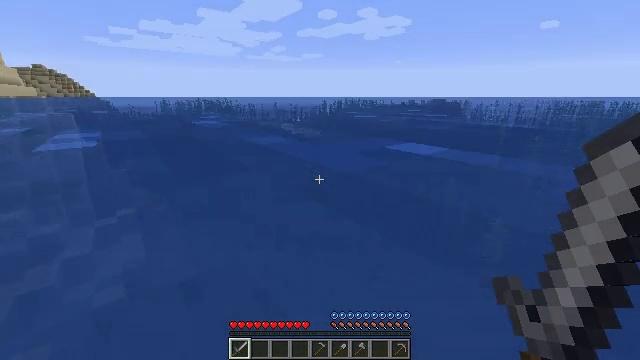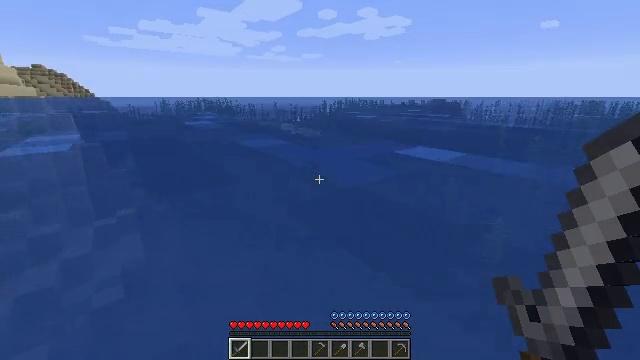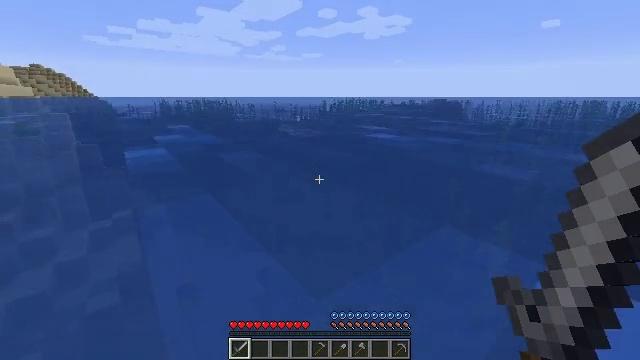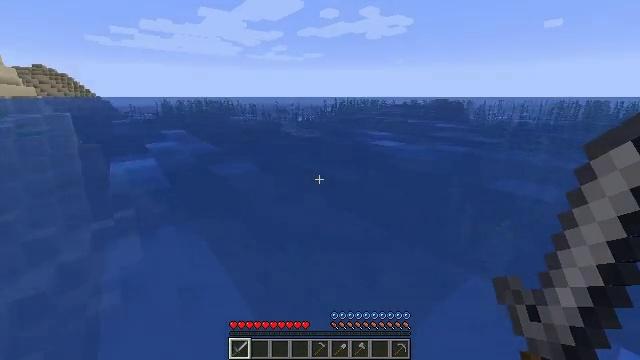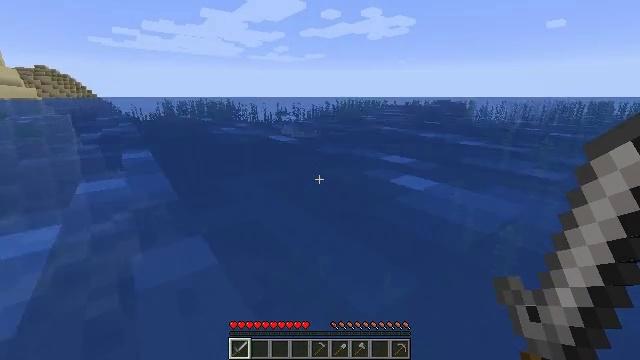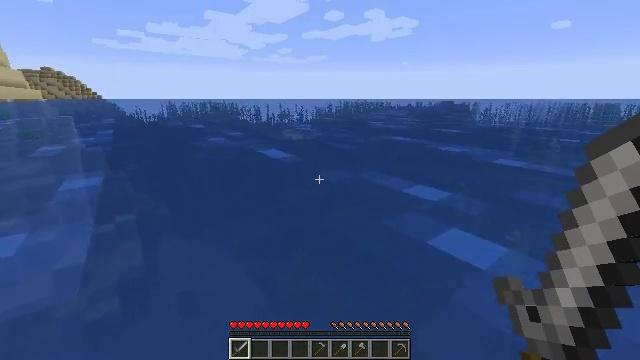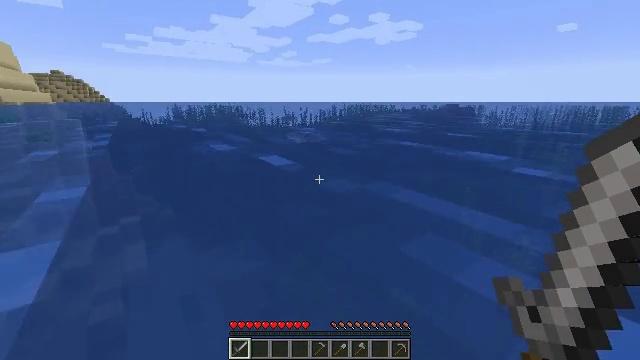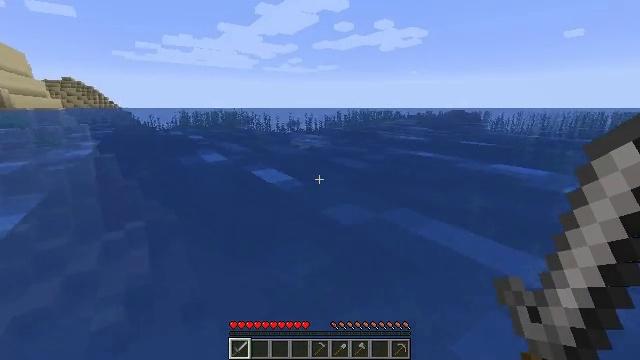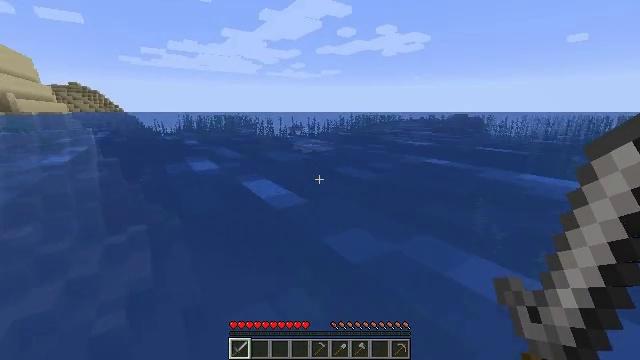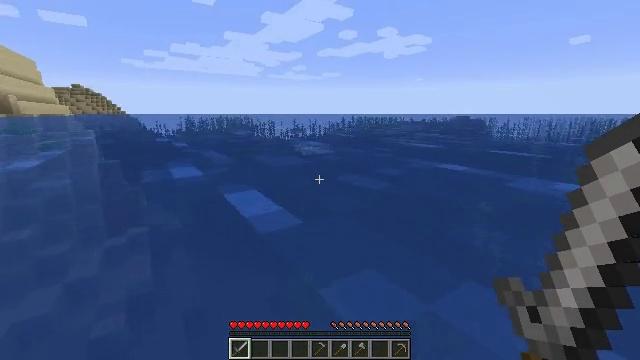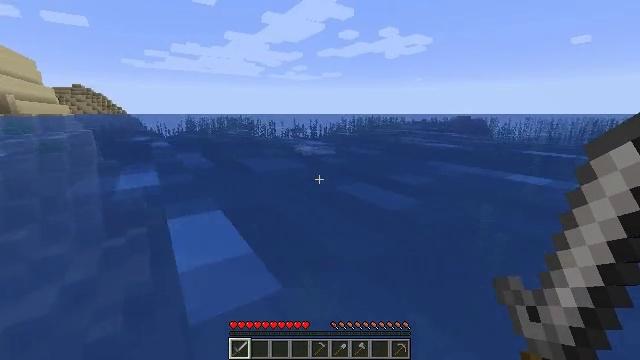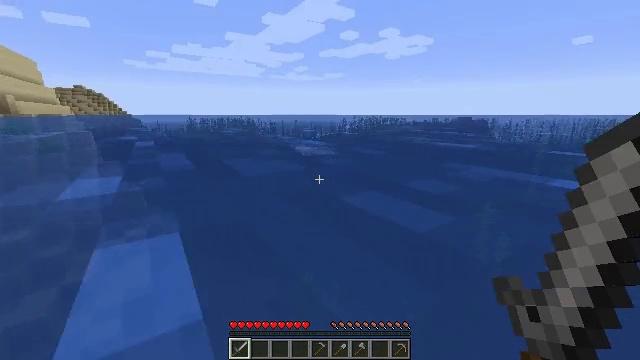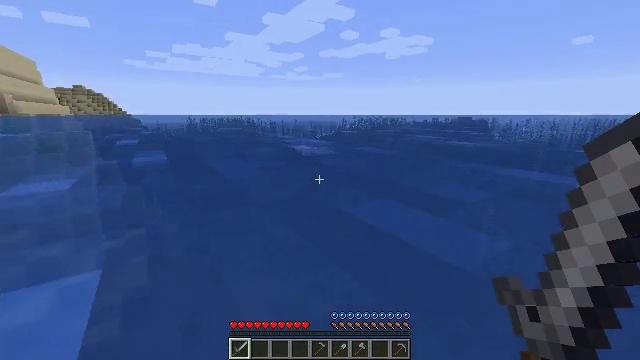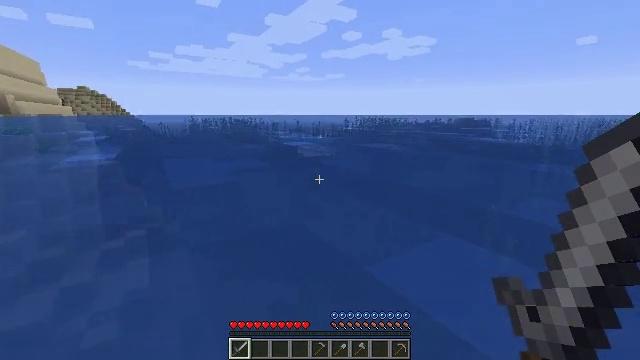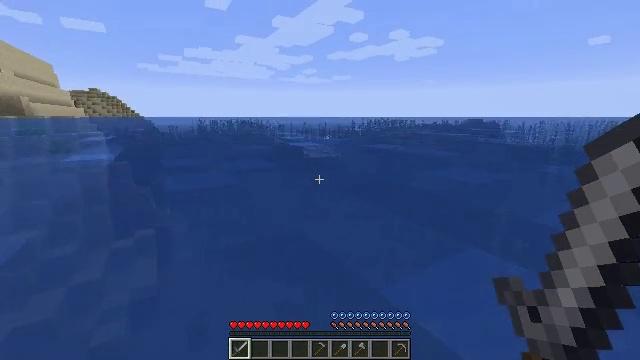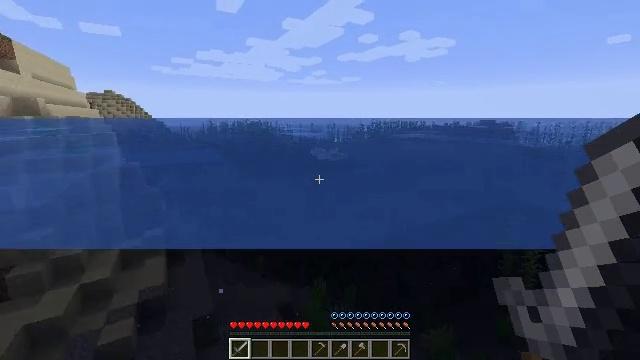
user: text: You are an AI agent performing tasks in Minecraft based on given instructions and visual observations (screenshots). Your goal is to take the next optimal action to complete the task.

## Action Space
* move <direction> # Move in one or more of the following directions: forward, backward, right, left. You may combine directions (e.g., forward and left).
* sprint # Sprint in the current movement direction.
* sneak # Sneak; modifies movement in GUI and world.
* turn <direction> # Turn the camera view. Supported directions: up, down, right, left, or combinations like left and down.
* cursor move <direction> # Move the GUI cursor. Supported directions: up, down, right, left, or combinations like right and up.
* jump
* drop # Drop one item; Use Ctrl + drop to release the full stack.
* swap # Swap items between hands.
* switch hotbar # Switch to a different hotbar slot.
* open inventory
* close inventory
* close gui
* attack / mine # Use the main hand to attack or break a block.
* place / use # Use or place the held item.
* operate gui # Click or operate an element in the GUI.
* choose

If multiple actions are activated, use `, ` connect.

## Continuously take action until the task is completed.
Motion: motion action
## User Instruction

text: Kill the cod.
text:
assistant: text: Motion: move forward, jump
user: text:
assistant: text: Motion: move forward, jump
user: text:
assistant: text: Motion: move forward
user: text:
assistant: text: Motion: move forward
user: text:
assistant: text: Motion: move forward
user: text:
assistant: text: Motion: move forward
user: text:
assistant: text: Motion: move forward, turn left and up
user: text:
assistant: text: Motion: move forward
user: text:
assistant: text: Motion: move forward
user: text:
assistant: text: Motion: move forward
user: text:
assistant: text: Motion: move forward
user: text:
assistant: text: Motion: move forward
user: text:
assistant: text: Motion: move forward
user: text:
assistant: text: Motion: move forward, turn left
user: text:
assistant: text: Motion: move forward, turn left
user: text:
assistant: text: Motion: move forward, turn left
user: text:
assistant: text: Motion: move forward
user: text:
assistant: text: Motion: move forward
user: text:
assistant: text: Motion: move forward
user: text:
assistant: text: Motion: move forward
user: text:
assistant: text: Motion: move forward
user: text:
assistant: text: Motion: move forward
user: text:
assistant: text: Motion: move forward
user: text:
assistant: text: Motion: move forward, turn up
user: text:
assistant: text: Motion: move forward, turn up
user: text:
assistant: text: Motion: move forward
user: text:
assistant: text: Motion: move forward
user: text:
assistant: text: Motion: move forward
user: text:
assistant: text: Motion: move forward
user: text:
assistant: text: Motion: move forward